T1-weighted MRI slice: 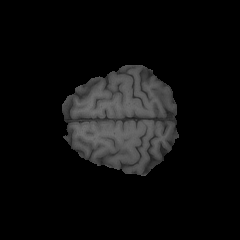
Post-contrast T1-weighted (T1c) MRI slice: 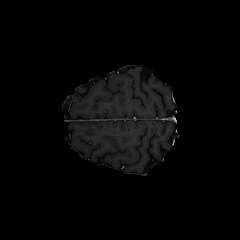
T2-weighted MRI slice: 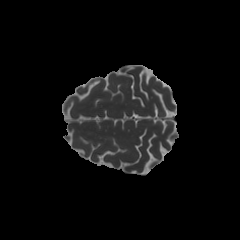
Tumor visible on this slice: no